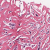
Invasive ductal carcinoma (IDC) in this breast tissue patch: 0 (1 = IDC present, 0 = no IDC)